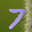
Label: 7